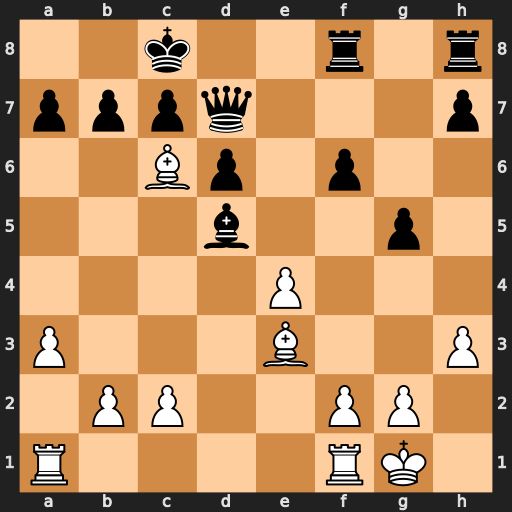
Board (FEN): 2k2r1r/pppq3p/2Bp1p2/3b2p1/4P3/P3B2P/1PP2PP1/R4RK1
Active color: w
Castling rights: -
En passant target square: -
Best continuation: Bxd7+ Kxd7 exd5